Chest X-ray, PA view. Patient: 19 years old, sex F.
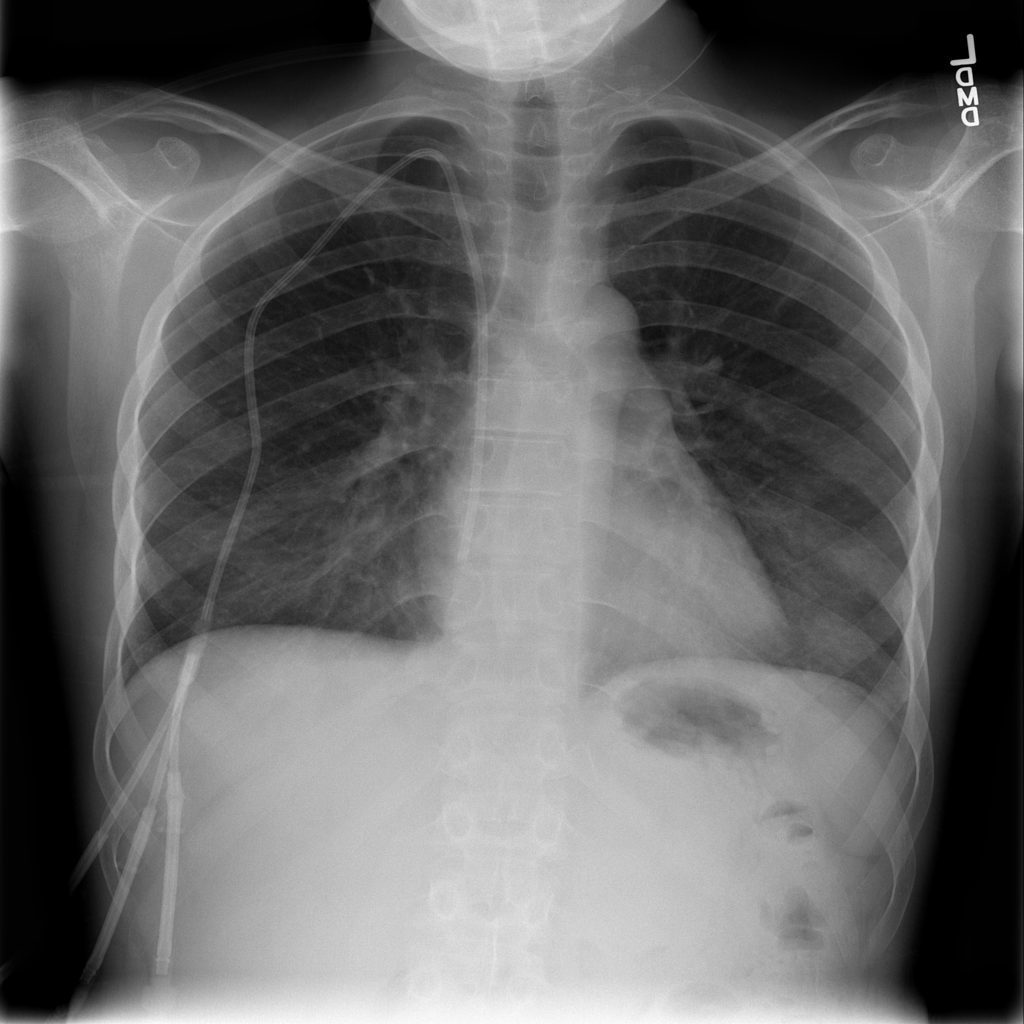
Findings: No Finding